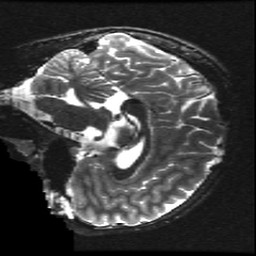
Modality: T2w
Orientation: sagittal
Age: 14
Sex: male
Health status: ill
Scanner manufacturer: ge
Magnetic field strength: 3 T
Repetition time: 7.5 s
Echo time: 0.1015 s